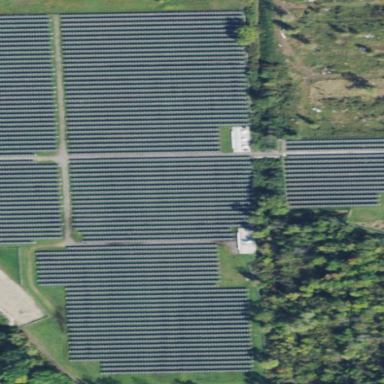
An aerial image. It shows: Solar power generator using photovoltaic panels.